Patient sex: M
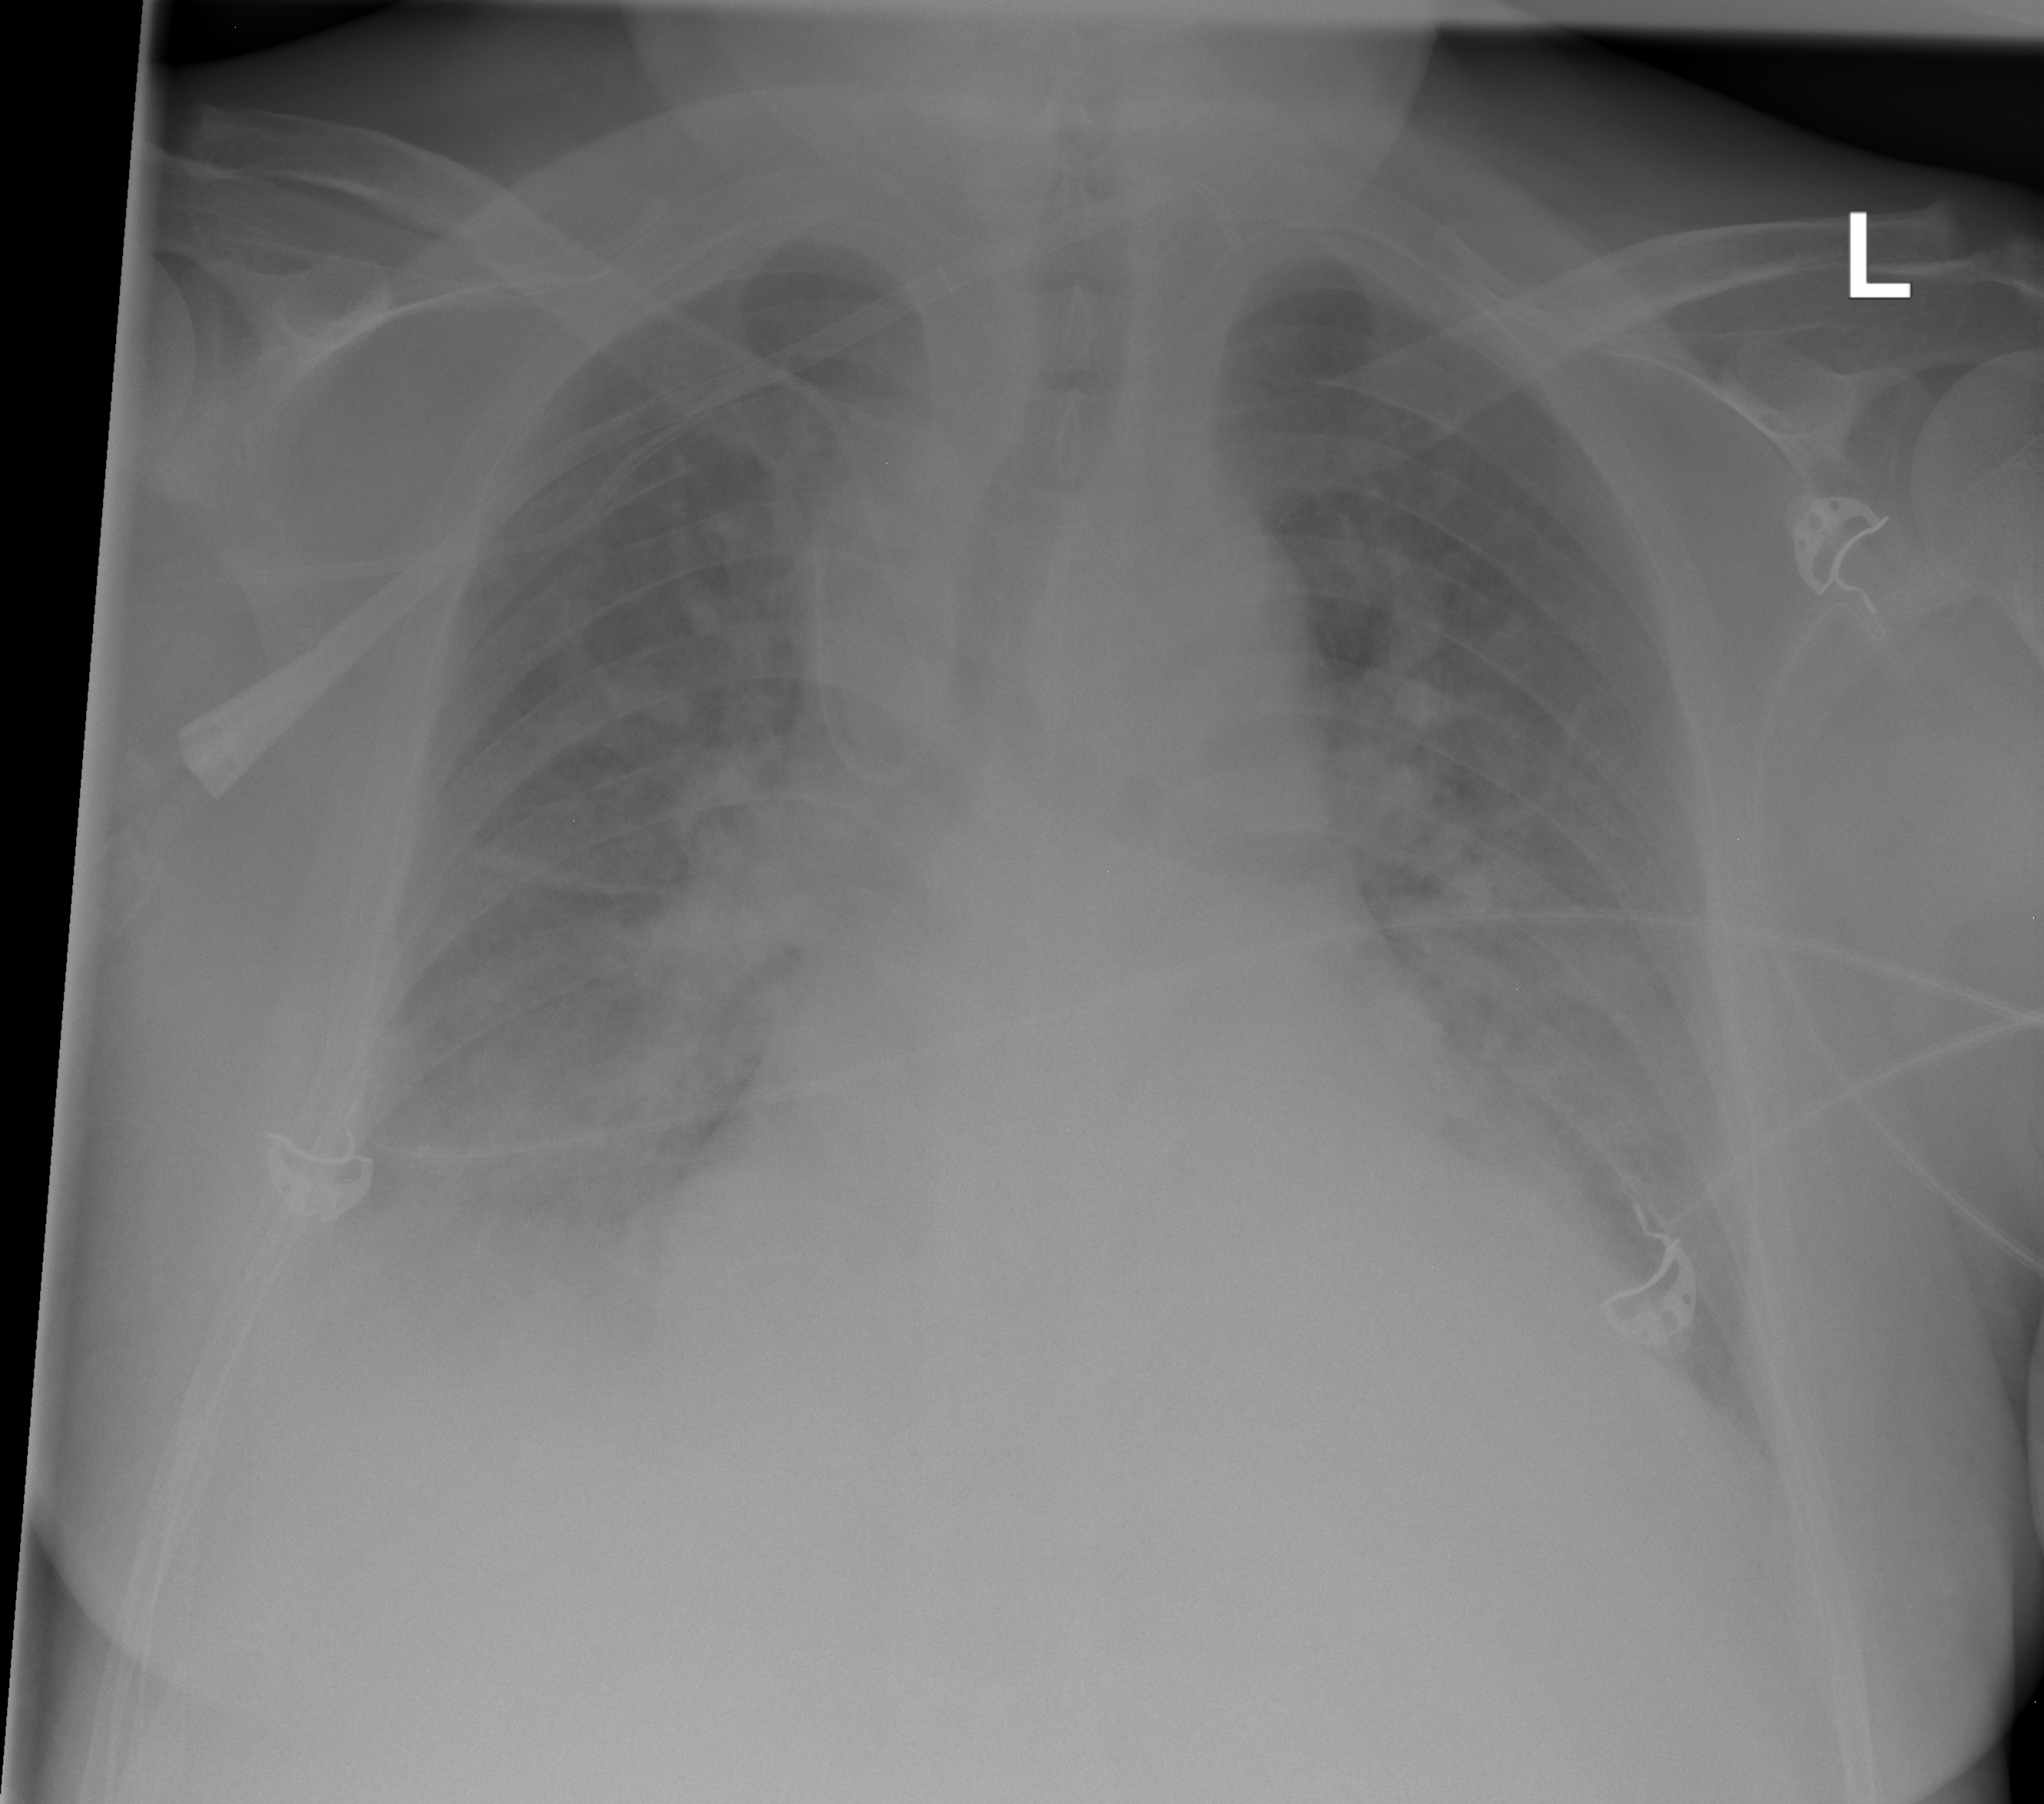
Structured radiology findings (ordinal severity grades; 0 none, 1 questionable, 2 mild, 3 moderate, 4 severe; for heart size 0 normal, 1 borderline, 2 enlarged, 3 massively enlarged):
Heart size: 0
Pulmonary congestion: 2
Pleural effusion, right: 2
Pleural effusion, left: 0
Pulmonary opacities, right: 2
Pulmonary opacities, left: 2
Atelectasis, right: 2
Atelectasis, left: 0